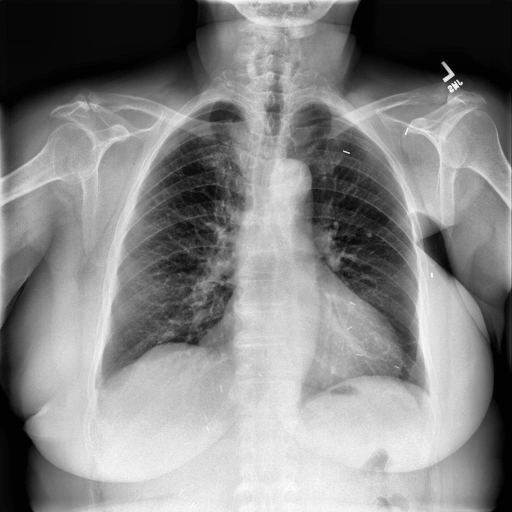
Finding: NORMAL